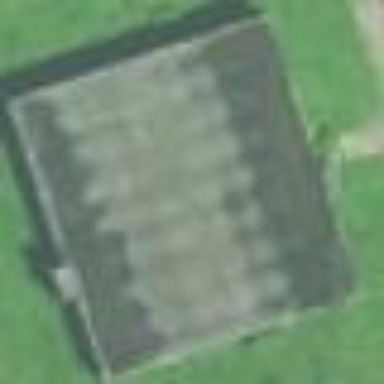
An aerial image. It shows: Abandoned building.